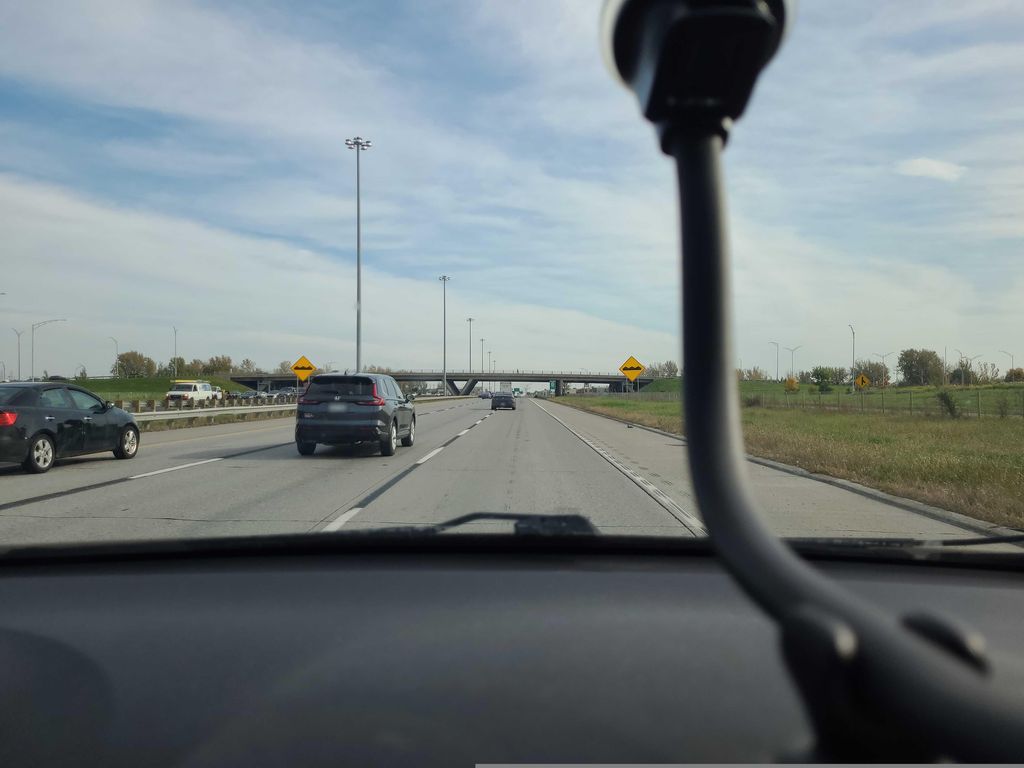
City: montreal